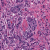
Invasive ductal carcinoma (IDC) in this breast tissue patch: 1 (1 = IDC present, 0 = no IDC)